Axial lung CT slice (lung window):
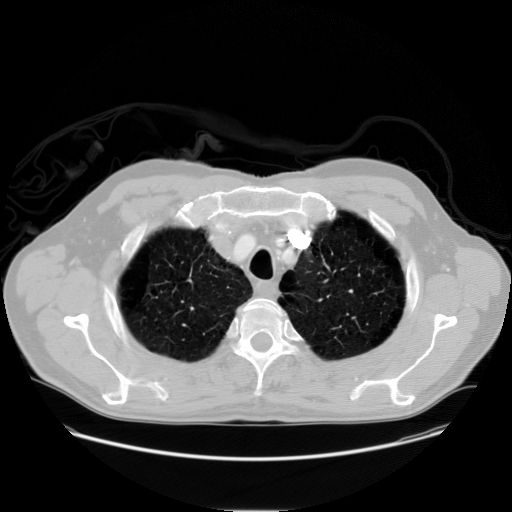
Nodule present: no